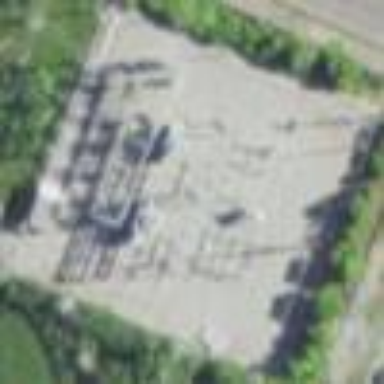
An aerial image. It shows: Power substation.